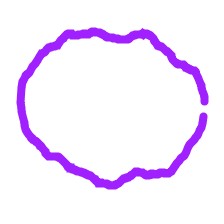
Shape: circle